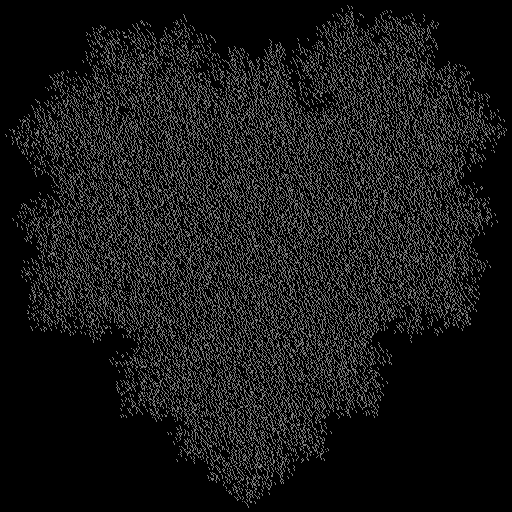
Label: maple_leaf